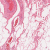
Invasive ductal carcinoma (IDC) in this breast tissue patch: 0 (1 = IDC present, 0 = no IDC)